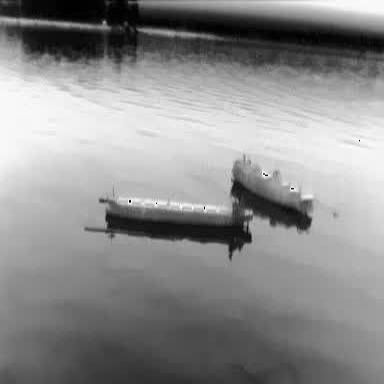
There are two objects shown in the infrared image, including a liner, and a container_ship.